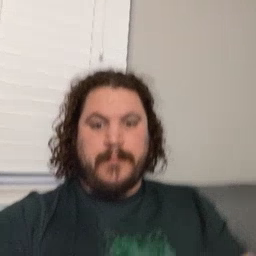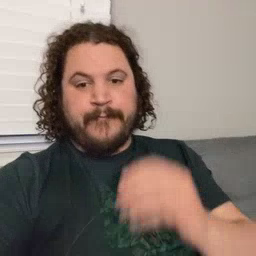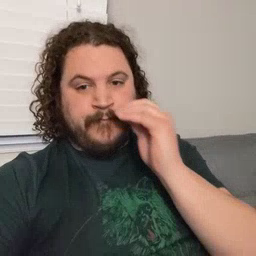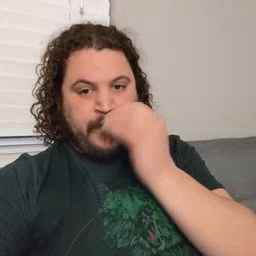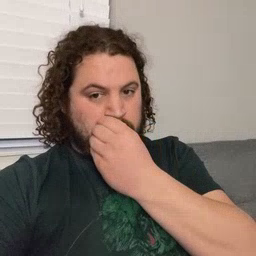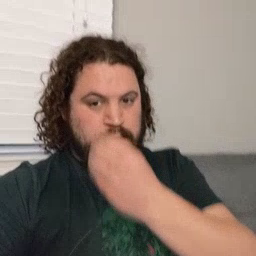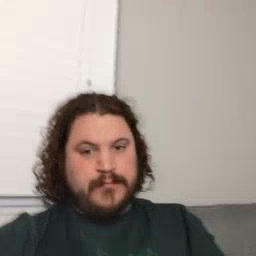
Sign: flower